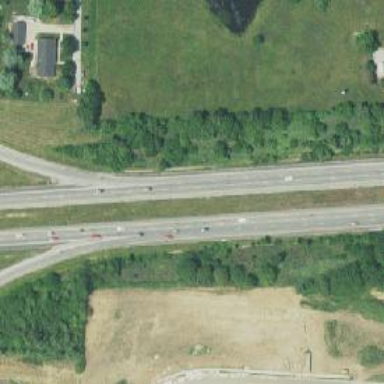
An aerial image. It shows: Motorway junction.